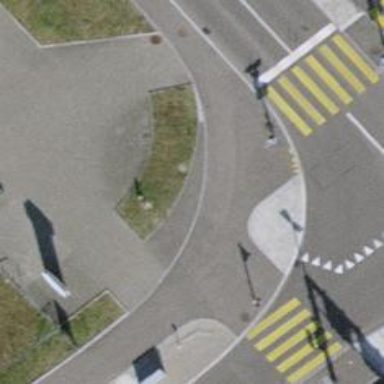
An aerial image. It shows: Sidewalk.